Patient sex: M
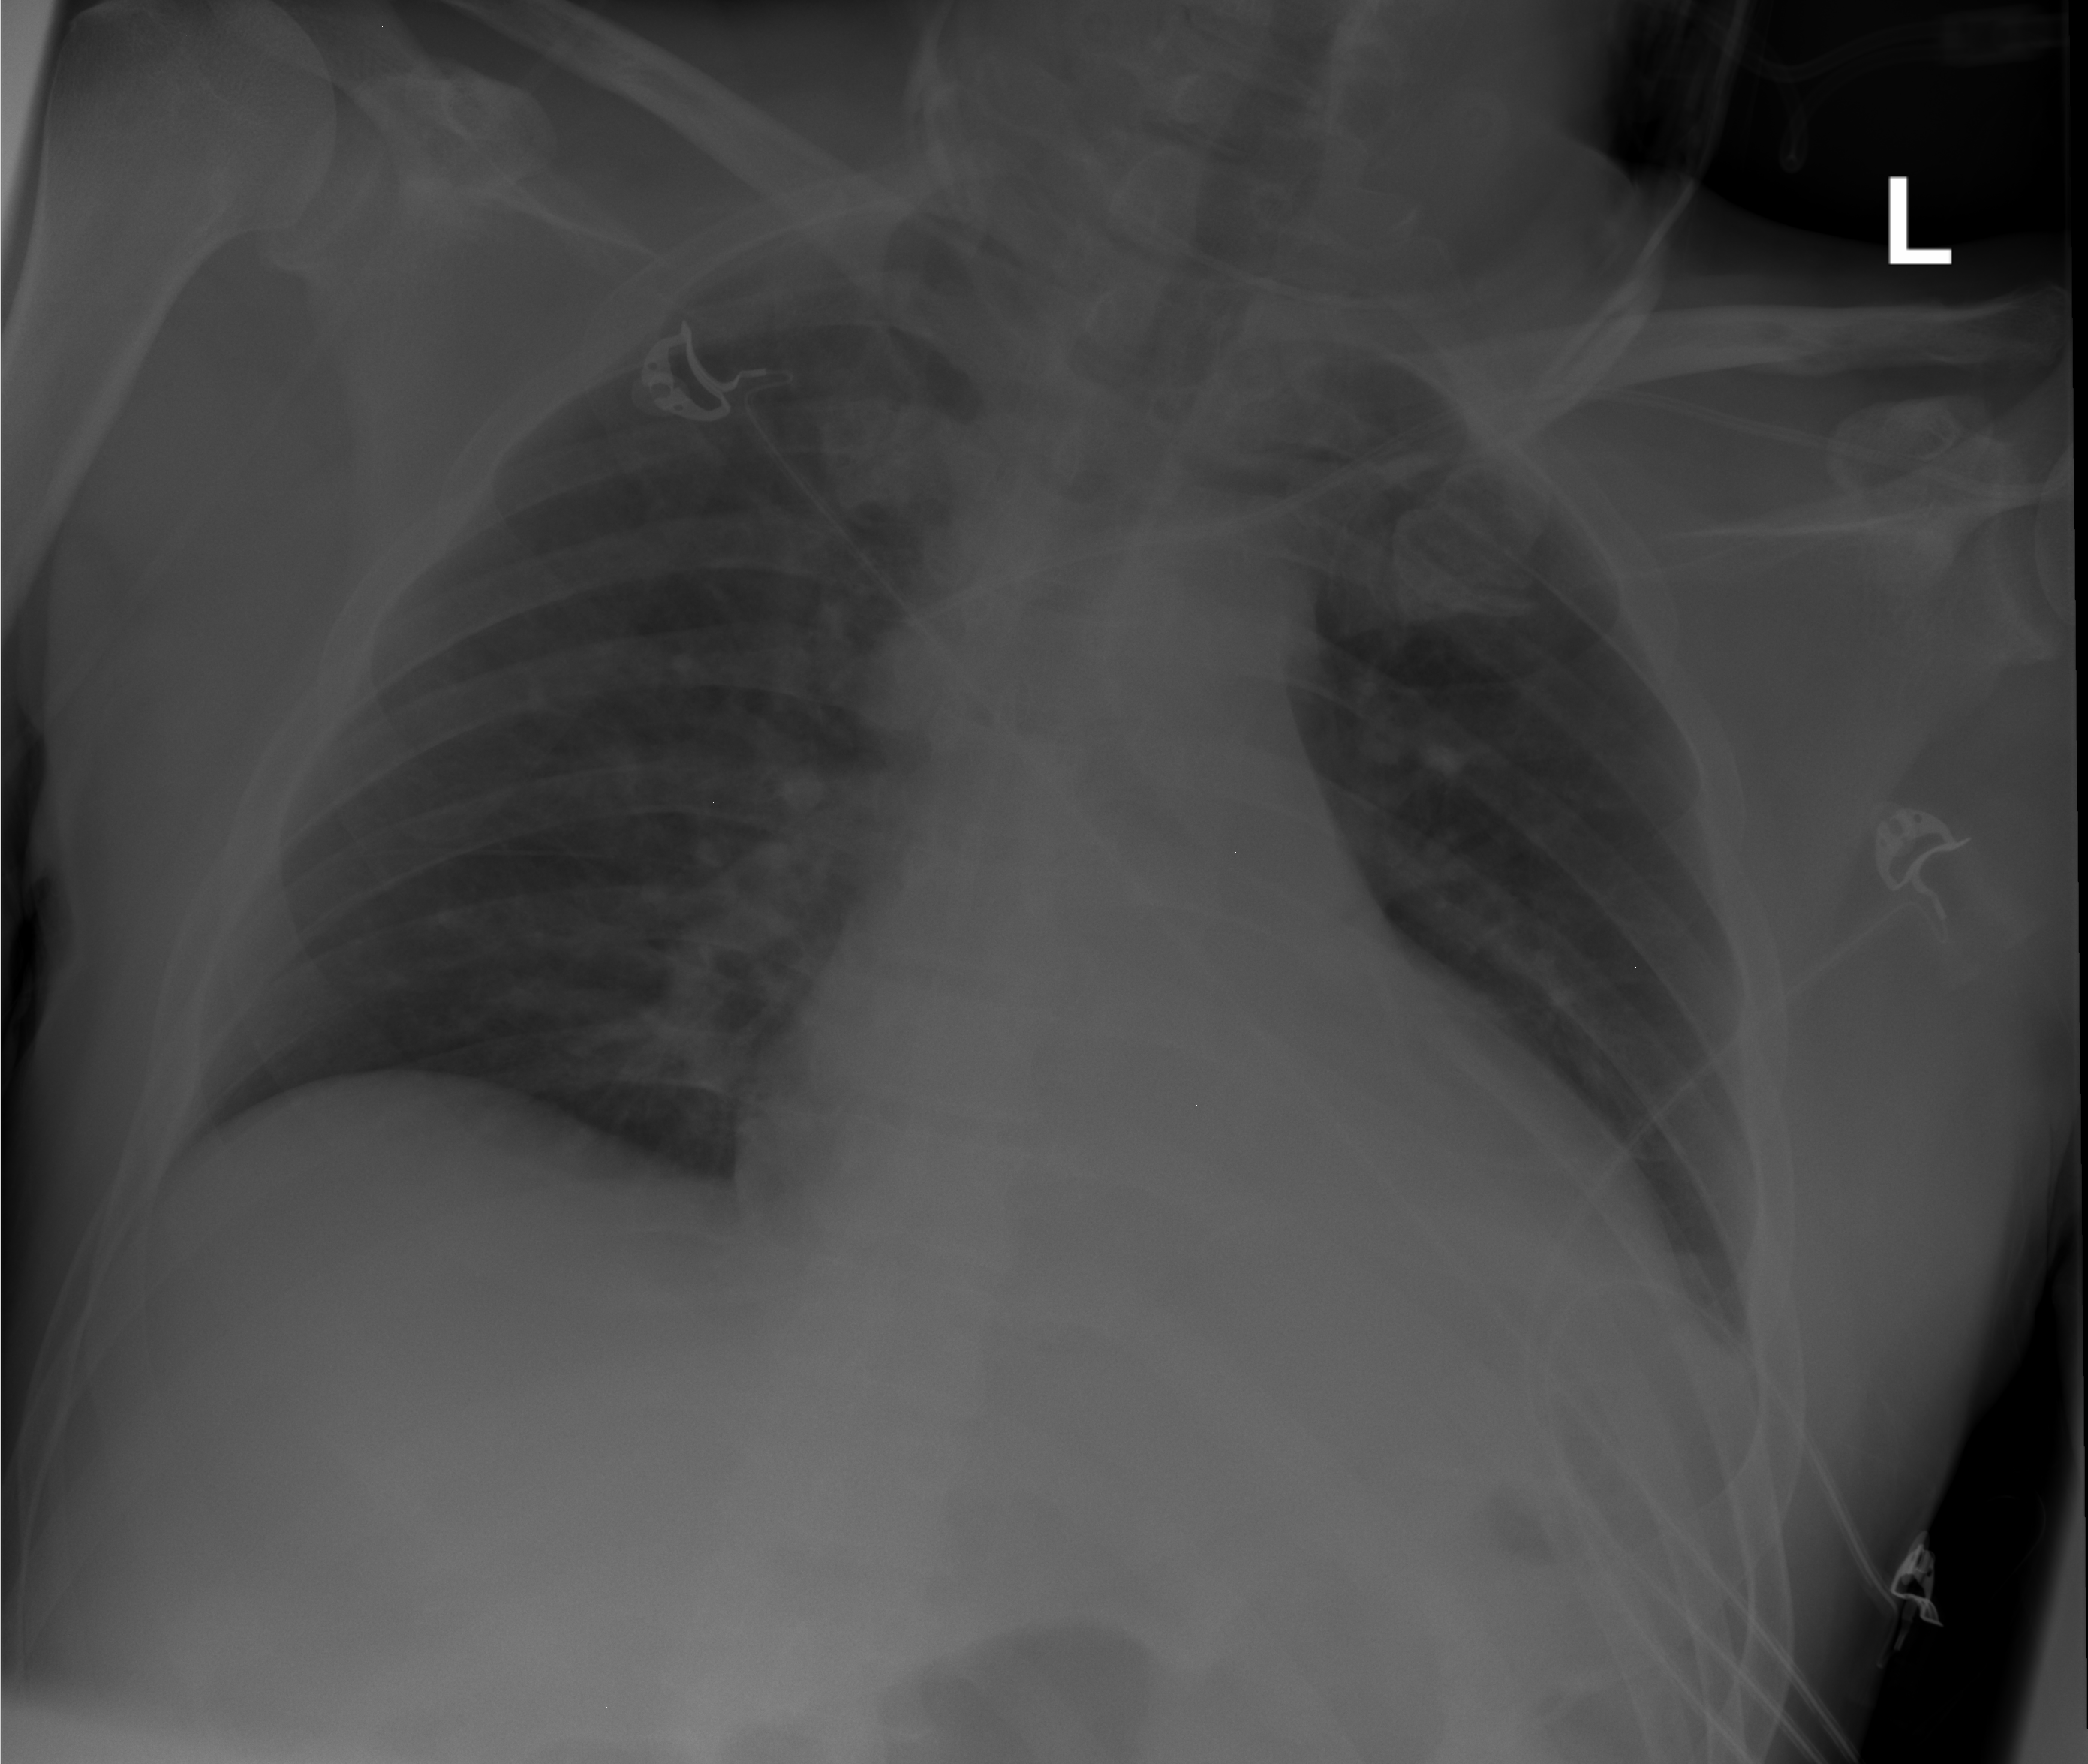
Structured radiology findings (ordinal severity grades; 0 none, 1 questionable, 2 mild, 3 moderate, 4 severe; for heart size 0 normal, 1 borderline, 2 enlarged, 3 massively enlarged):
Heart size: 2
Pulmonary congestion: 0
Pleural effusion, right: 0
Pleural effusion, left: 1
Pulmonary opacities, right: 0
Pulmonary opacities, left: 0
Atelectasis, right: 0
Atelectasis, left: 2